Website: bh-photo
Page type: billing-address
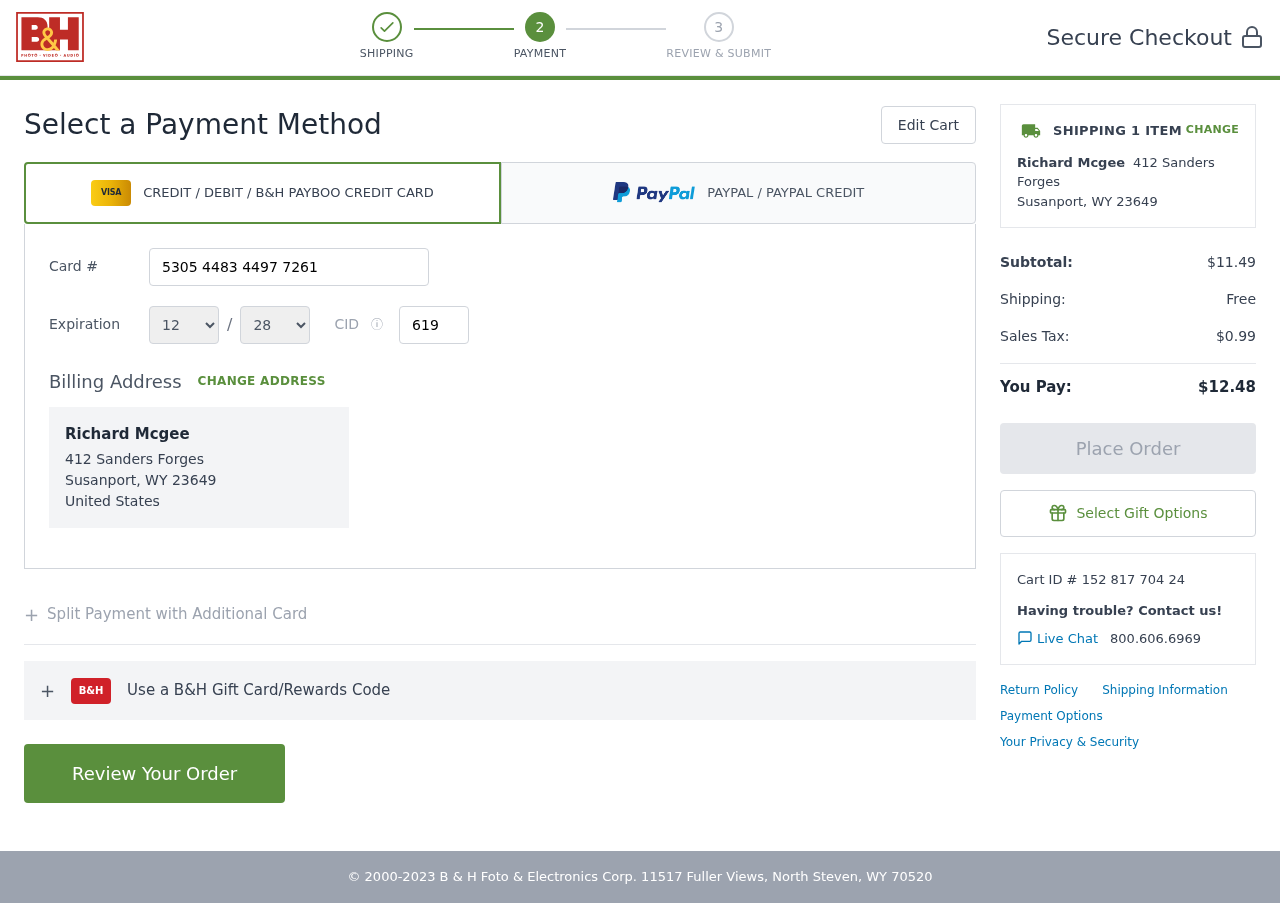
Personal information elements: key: PII_CARD_CVV
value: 619
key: PII_CARD_EXPIRY_MONTH
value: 12
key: PII_CARD_EXPIRY_YEAR
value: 28
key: PII_CARD_NUMBER
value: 5305 4483 4497 7261
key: PII_CITY_STATE_ZIP
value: Susanport, WY 23649
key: PII_COUNTRY
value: United States
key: PII_FULLNAME
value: Richard Mcgee
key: PII_STREET
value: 412 Sanders Forges
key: PII_FULLNAME2
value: Richard Mcgee
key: PII_STREET2
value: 412 Sanders Forges
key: PII_CITY_STATE_ZIP2
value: Susanport, WY 23649
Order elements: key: ORDER_NUM_ITEMS
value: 1
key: ORDER_SUBTOTAL
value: $11.49
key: ORDER_SHIPPING_COST
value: Free
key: ORDER_TAX
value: $0.99
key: ORDER_TOTAL
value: $12.48
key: ORDER_ID
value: Cart ID # 152 817 704 24